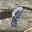
Label: 8